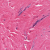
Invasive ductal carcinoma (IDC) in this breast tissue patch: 0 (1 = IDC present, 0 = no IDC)